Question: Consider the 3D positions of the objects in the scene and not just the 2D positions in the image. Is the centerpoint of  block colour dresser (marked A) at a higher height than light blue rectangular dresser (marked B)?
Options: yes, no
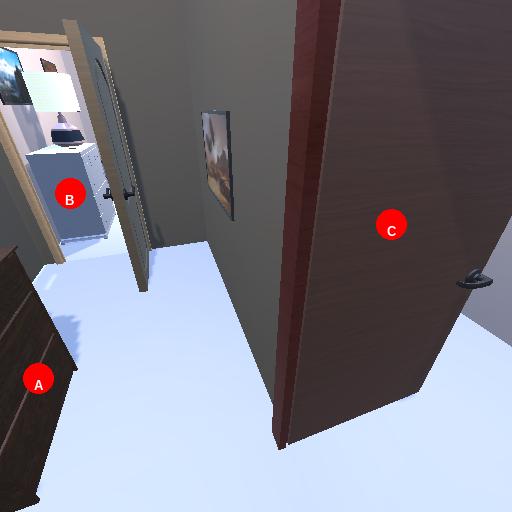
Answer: yes